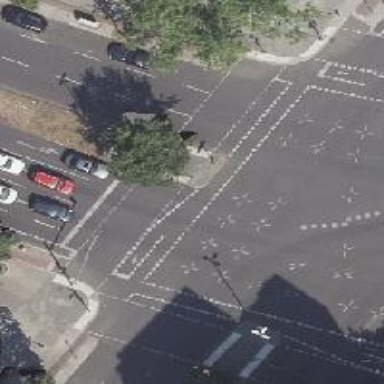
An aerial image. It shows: Crossing with traffic signals.